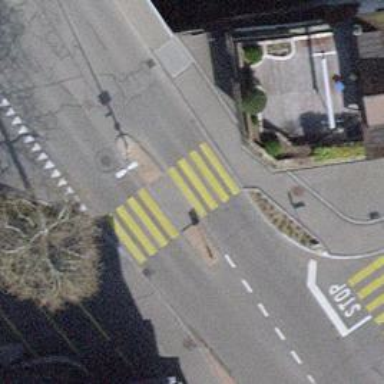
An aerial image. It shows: Uncontrolled zebra crossing on the road.